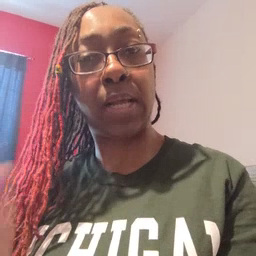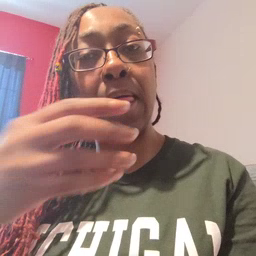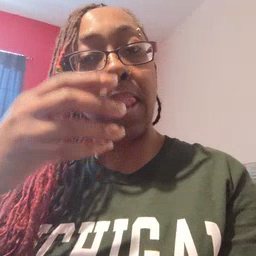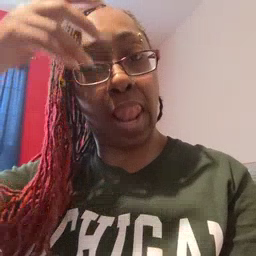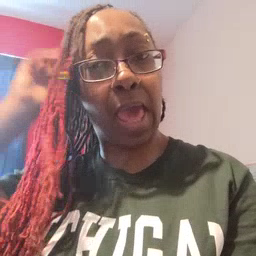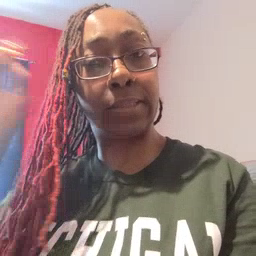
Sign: lion